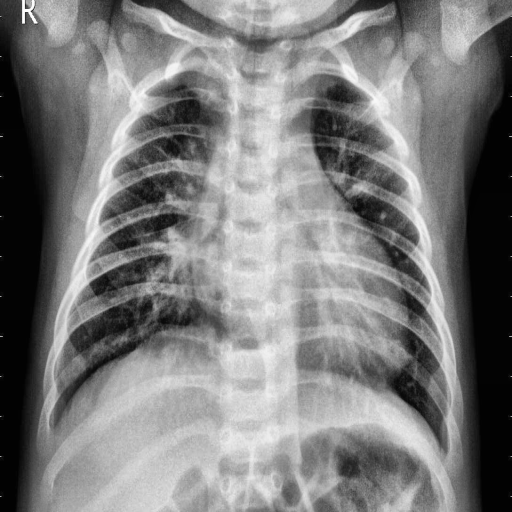
Finding: PNEUMONIA